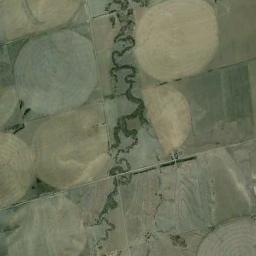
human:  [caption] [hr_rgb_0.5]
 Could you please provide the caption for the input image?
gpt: Several neatly arranged circular farmland mixed with earth yellow and light green, With semicircle .

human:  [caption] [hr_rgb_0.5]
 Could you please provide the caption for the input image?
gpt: The circular farmland in the upper left corner is the largest .

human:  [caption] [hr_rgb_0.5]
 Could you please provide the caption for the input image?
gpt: Several khaki circular or fan-shaped farmlands are on the wasteland and a river goes through the wasteland .

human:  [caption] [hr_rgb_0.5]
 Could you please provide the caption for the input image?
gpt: There are some bare circle farmland in the green land .

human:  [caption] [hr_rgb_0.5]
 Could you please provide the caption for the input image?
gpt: There are some circular farmlands with a river beside .